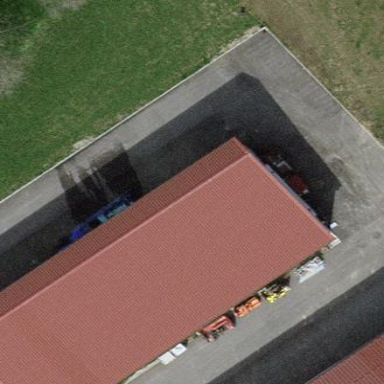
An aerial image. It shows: View of roof of building.